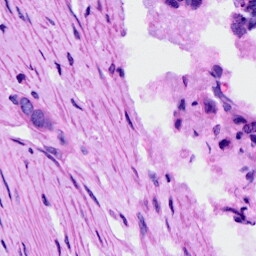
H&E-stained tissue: Ovarian